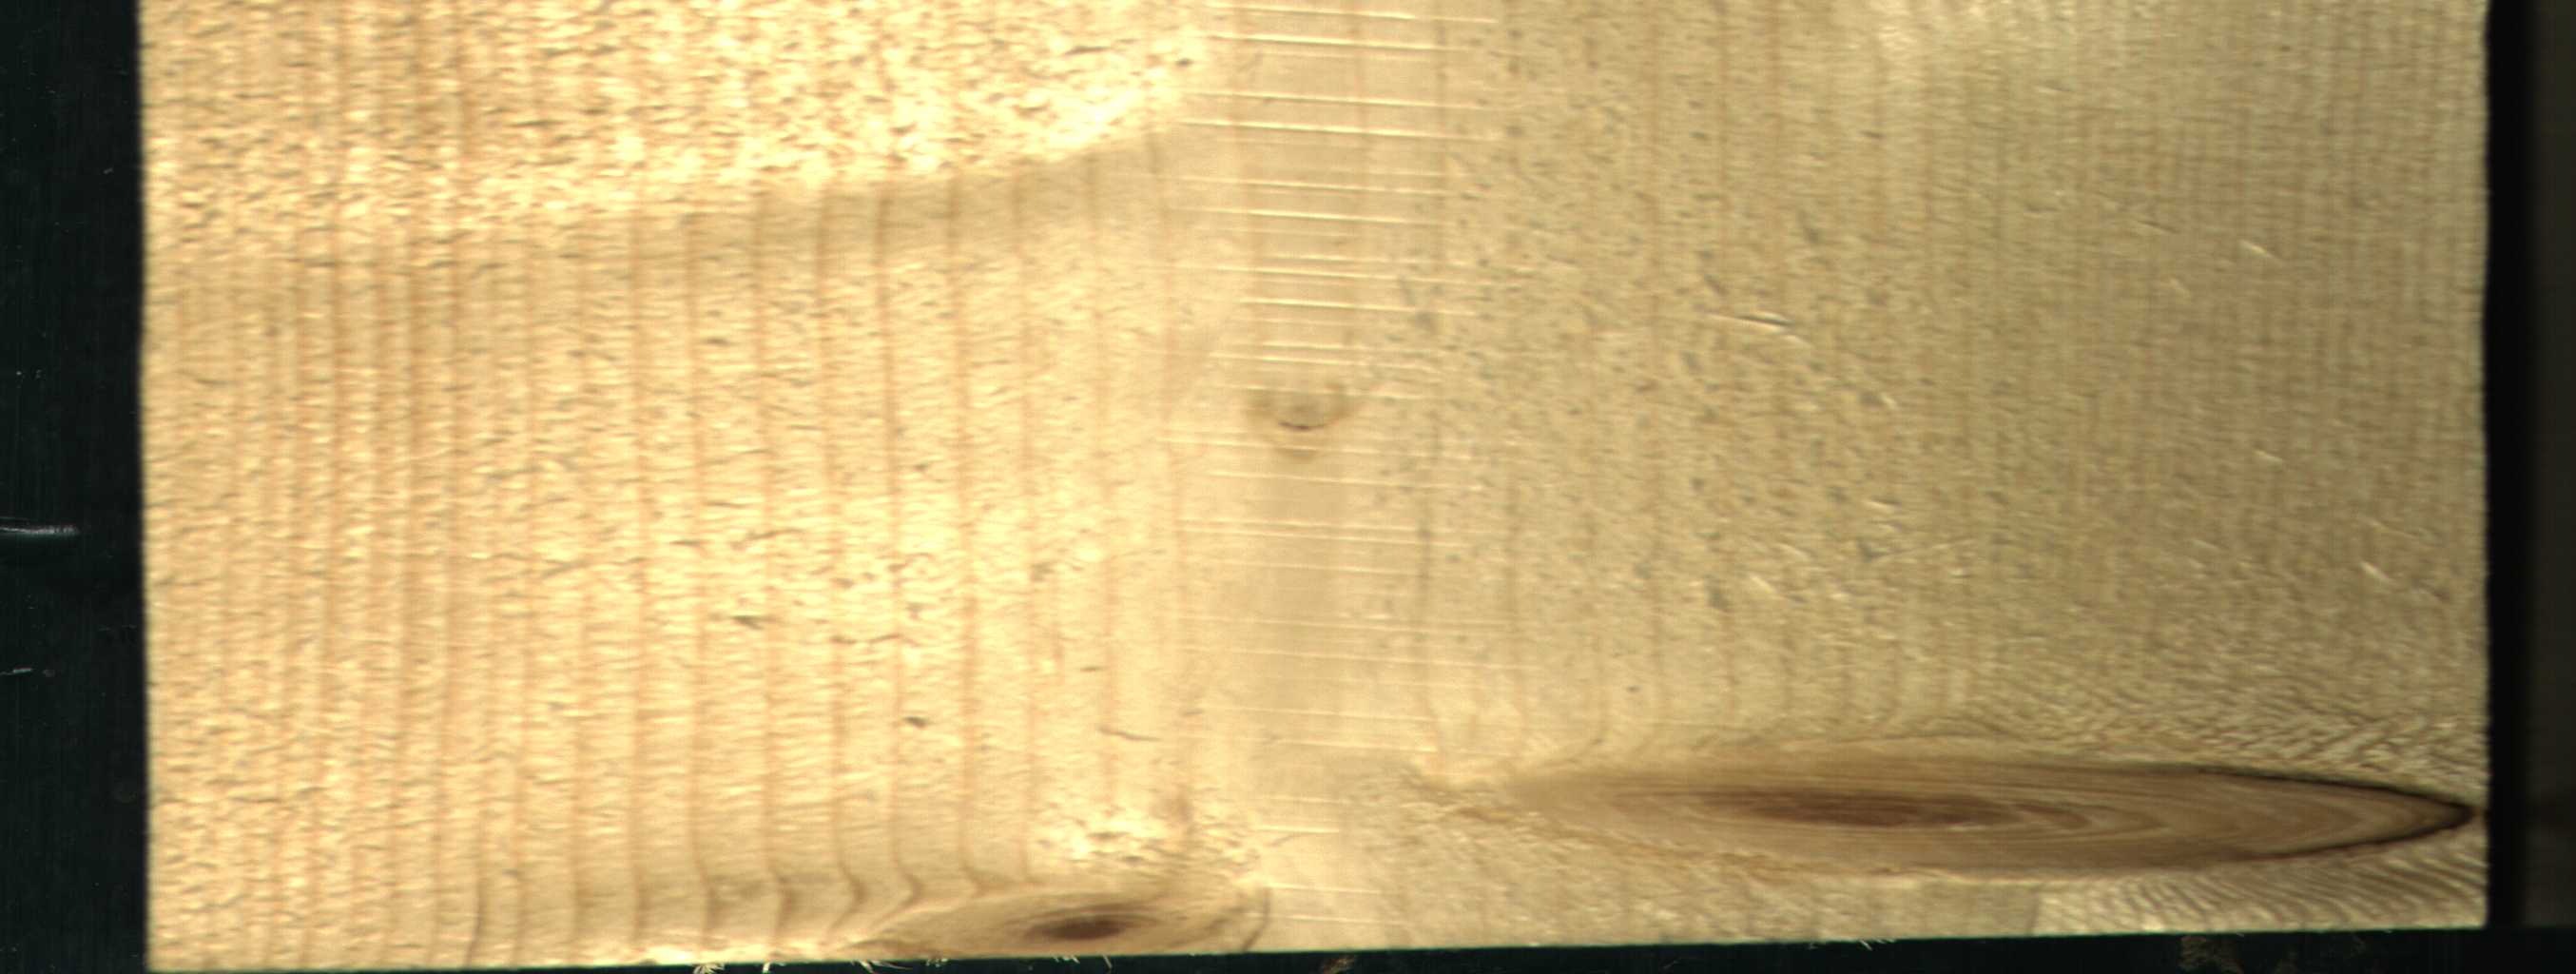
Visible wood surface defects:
Live_Knot
Live_Knot